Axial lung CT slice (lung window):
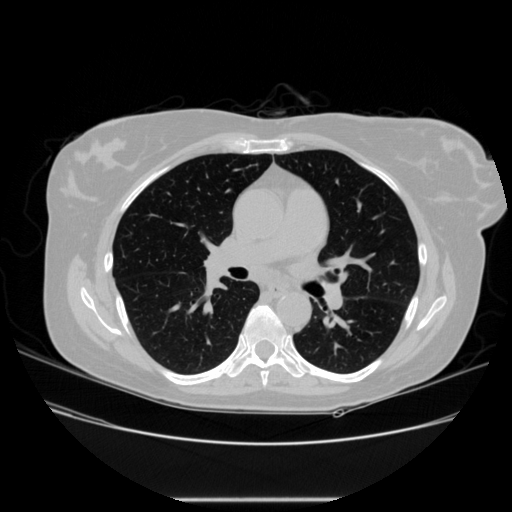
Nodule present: no